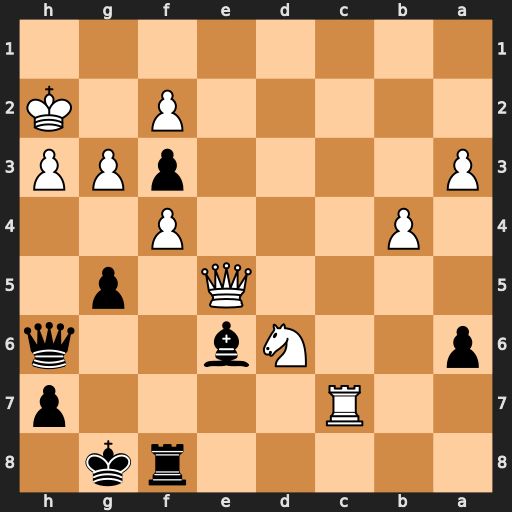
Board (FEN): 5rk1/2R4p/p2Nb2q/4Q1p1/1P3P2/P4pPP/5P1K/8
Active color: b
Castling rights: -
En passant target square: -
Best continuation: Qxh3+ Kg1 Qg2#